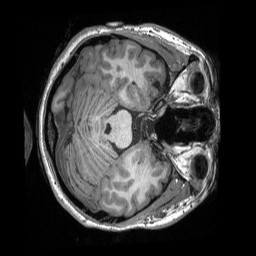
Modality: T1w
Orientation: axial
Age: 21
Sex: female
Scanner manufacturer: siemens
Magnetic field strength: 3 T
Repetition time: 2.3 s
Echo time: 0.00308 s